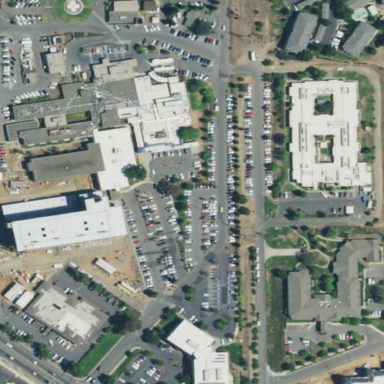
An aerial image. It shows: Hospital providing healthcare services.